Field crop: maize
Growth stage: 2
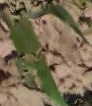
Species: maize